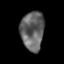
Tissue: prostate
Cell type: T cells
Senescence score: 0.3393
Nuclear area (px): 898
Mean DAPI intensity: 99.013